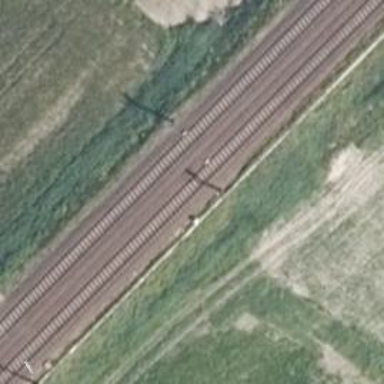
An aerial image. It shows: Signal light at railway crossing.